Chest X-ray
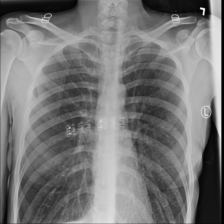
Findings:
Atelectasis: negative
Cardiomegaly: negative
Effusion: negative
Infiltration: negative
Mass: negative
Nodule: negative
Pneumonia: negative
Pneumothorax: negative
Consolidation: negative
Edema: negative
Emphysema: negative
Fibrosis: negative
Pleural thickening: negative
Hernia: negative